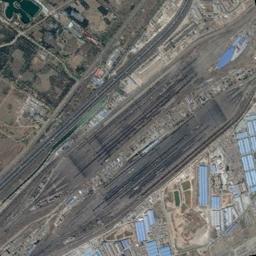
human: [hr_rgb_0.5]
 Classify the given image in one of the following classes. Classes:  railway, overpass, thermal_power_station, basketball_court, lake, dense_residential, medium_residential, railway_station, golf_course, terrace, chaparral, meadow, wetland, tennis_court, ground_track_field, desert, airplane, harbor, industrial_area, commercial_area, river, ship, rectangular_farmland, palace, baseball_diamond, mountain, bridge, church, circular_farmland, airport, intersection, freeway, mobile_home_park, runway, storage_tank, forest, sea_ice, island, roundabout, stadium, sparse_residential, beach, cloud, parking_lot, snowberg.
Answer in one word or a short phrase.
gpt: railway_station